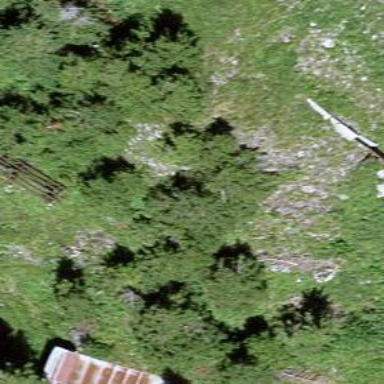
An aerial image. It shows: Structure built for avalanche protection.